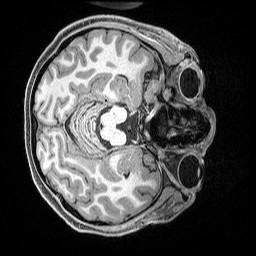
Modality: T1w
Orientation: axial
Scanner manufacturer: siemens
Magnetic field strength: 3 T
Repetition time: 2.5 s
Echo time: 0.0029 s